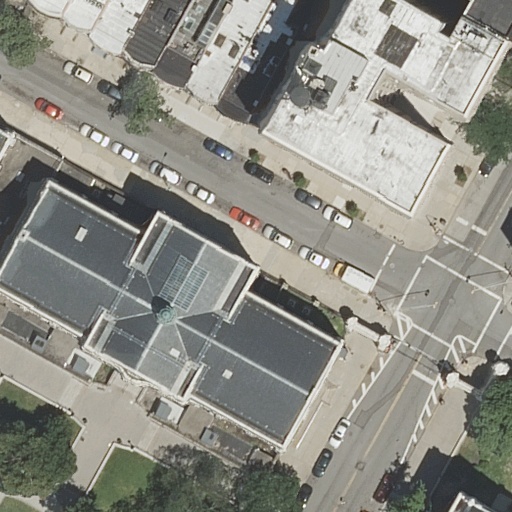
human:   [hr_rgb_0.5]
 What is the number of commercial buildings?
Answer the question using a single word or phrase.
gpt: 0

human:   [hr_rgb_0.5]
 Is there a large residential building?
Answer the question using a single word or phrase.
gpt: yes

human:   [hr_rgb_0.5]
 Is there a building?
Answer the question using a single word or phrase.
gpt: yes

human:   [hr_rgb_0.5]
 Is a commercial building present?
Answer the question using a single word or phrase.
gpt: no

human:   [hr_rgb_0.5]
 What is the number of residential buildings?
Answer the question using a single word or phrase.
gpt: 12

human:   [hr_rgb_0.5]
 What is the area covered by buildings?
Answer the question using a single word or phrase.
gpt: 6799m2

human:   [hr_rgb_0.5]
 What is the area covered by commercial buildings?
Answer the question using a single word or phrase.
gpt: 0m2

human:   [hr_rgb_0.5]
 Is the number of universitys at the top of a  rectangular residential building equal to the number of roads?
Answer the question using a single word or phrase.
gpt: no

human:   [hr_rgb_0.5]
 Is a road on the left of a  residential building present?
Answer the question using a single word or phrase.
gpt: yes

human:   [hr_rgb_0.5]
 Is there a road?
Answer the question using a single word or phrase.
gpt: yes

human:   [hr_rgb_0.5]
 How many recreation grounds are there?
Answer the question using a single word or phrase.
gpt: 3

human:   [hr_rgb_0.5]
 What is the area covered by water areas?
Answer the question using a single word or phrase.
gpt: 0m2

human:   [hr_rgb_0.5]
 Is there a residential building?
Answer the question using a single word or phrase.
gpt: yes

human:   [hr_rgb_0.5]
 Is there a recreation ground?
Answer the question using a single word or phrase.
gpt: yes

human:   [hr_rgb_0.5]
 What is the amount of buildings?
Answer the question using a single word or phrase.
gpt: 12

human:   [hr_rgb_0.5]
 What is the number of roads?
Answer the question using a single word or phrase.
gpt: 14

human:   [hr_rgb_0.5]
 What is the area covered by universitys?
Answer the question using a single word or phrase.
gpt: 29m2

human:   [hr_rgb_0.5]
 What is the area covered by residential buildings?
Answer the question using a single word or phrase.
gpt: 6799m2

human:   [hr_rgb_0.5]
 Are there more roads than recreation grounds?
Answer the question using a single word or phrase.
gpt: yes

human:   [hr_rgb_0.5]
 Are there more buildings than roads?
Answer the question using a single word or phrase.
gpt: no

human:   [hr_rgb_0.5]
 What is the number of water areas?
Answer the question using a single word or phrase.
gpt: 0

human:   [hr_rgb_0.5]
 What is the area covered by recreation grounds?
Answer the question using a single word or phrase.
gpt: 882m2

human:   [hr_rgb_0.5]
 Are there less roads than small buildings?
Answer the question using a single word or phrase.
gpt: no

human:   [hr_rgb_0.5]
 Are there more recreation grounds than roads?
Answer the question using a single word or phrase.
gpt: no

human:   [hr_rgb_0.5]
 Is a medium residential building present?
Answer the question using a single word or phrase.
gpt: yes

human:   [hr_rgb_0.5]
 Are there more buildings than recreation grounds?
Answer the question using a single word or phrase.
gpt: yes

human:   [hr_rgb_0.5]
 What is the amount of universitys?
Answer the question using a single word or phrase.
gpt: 1

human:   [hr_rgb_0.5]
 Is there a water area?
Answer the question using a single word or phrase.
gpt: no

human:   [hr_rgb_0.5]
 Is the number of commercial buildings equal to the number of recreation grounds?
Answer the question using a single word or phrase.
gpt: no

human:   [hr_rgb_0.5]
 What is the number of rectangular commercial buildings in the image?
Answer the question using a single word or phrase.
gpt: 0

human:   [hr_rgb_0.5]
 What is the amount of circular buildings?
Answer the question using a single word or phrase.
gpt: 0

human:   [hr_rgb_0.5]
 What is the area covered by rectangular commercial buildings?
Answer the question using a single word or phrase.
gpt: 0m2

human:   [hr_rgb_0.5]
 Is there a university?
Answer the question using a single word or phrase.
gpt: yes

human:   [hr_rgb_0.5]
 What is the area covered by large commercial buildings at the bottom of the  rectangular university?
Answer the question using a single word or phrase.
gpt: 0m2

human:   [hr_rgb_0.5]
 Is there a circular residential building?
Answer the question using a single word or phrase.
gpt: no

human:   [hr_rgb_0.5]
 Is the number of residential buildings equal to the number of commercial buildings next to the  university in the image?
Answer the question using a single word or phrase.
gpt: no

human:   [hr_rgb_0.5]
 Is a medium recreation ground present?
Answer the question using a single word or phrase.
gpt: yes

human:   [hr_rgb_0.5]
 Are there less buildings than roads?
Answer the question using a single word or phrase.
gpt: yes

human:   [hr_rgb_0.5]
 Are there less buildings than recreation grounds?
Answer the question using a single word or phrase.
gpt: no

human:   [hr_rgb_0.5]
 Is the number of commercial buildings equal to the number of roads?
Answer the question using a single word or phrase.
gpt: no

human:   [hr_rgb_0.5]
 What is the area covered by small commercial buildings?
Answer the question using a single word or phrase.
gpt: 0m2

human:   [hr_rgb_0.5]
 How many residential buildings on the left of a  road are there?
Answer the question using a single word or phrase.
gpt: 10

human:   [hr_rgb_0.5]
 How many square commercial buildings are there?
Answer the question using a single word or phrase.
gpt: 0

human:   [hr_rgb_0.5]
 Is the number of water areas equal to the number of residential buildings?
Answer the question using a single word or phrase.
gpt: no

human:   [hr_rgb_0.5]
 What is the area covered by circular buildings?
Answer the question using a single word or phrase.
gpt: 0m2

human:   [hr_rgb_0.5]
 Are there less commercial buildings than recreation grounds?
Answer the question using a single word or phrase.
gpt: yes

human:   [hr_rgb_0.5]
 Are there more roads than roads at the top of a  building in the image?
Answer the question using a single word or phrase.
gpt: no

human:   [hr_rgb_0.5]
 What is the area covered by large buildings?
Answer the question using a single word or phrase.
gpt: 5904m2

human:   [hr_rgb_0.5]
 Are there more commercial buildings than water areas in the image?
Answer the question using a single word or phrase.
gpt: no

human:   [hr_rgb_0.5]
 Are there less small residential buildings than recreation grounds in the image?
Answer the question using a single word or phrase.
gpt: no

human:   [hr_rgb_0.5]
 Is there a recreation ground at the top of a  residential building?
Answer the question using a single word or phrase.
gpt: yes

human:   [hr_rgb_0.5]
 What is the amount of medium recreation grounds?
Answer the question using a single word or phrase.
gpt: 1

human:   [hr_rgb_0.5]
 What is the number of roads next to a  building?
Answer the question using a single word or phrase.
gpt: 14

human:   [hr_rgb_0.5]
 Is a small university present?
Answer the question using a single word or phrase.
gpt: yes

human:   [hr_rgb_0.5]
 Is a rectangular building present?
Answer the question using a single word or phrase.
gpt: yes

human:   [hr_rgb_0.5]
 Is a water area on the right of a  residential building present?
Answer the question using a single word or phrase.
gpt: no

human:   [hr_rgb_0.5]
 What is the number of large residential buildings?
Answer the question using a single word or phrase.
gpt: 3

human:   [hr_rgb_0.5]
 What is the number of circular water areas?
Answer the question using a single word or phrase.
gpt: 0

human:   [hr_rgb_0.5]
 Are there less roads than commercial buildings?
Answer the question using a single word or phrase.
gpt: no

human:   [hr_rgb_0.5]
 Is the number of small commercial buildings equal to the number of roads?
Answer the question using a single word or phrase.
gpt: no

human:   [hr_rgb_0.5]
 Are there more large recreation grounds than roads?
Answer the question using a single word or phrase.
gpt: no

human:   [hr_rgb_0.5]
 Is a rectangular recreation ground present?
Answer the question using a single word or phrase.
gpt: yes

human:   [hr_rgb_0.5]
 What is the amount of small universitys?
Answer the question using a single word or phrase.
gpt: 1

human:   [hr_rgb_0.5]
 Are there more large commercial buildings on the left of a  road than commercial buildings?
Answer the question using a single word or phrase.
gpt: no